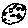
Label: moon